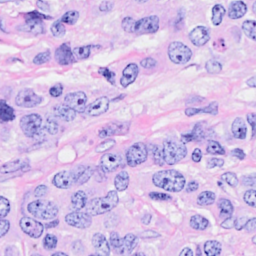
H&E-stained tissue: Breast